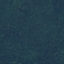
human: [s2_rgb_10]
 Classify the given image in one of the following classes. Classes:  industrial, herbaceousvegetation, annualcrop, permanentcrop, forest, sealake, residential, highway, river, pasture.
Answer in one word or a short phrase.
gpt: Forest